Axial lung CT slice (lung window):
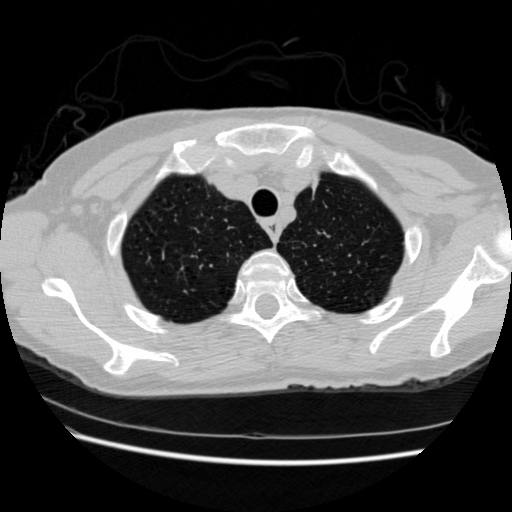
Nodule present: no